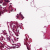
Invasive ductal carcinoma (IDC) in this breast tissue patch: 0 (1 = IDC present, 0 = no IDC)